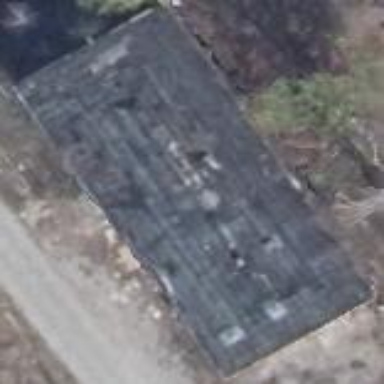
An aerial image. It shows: Ruins of building.